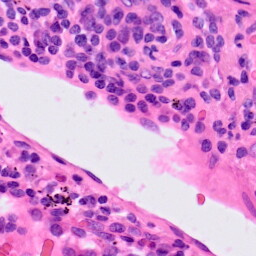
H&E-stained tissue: Lung